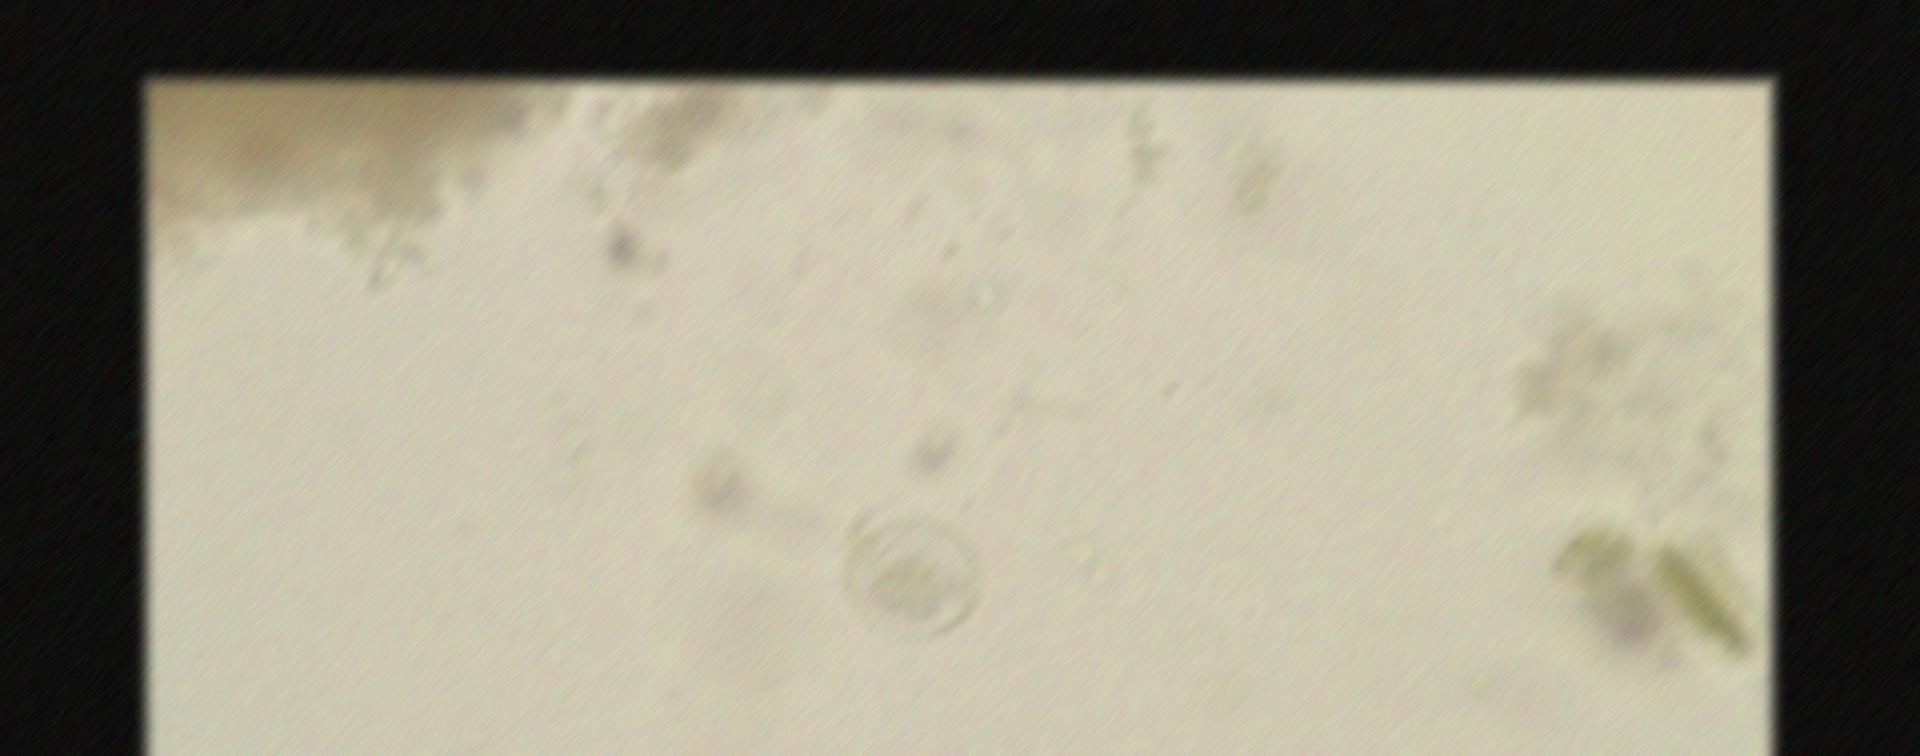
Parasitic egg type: Hymenolepis nana